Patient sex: M
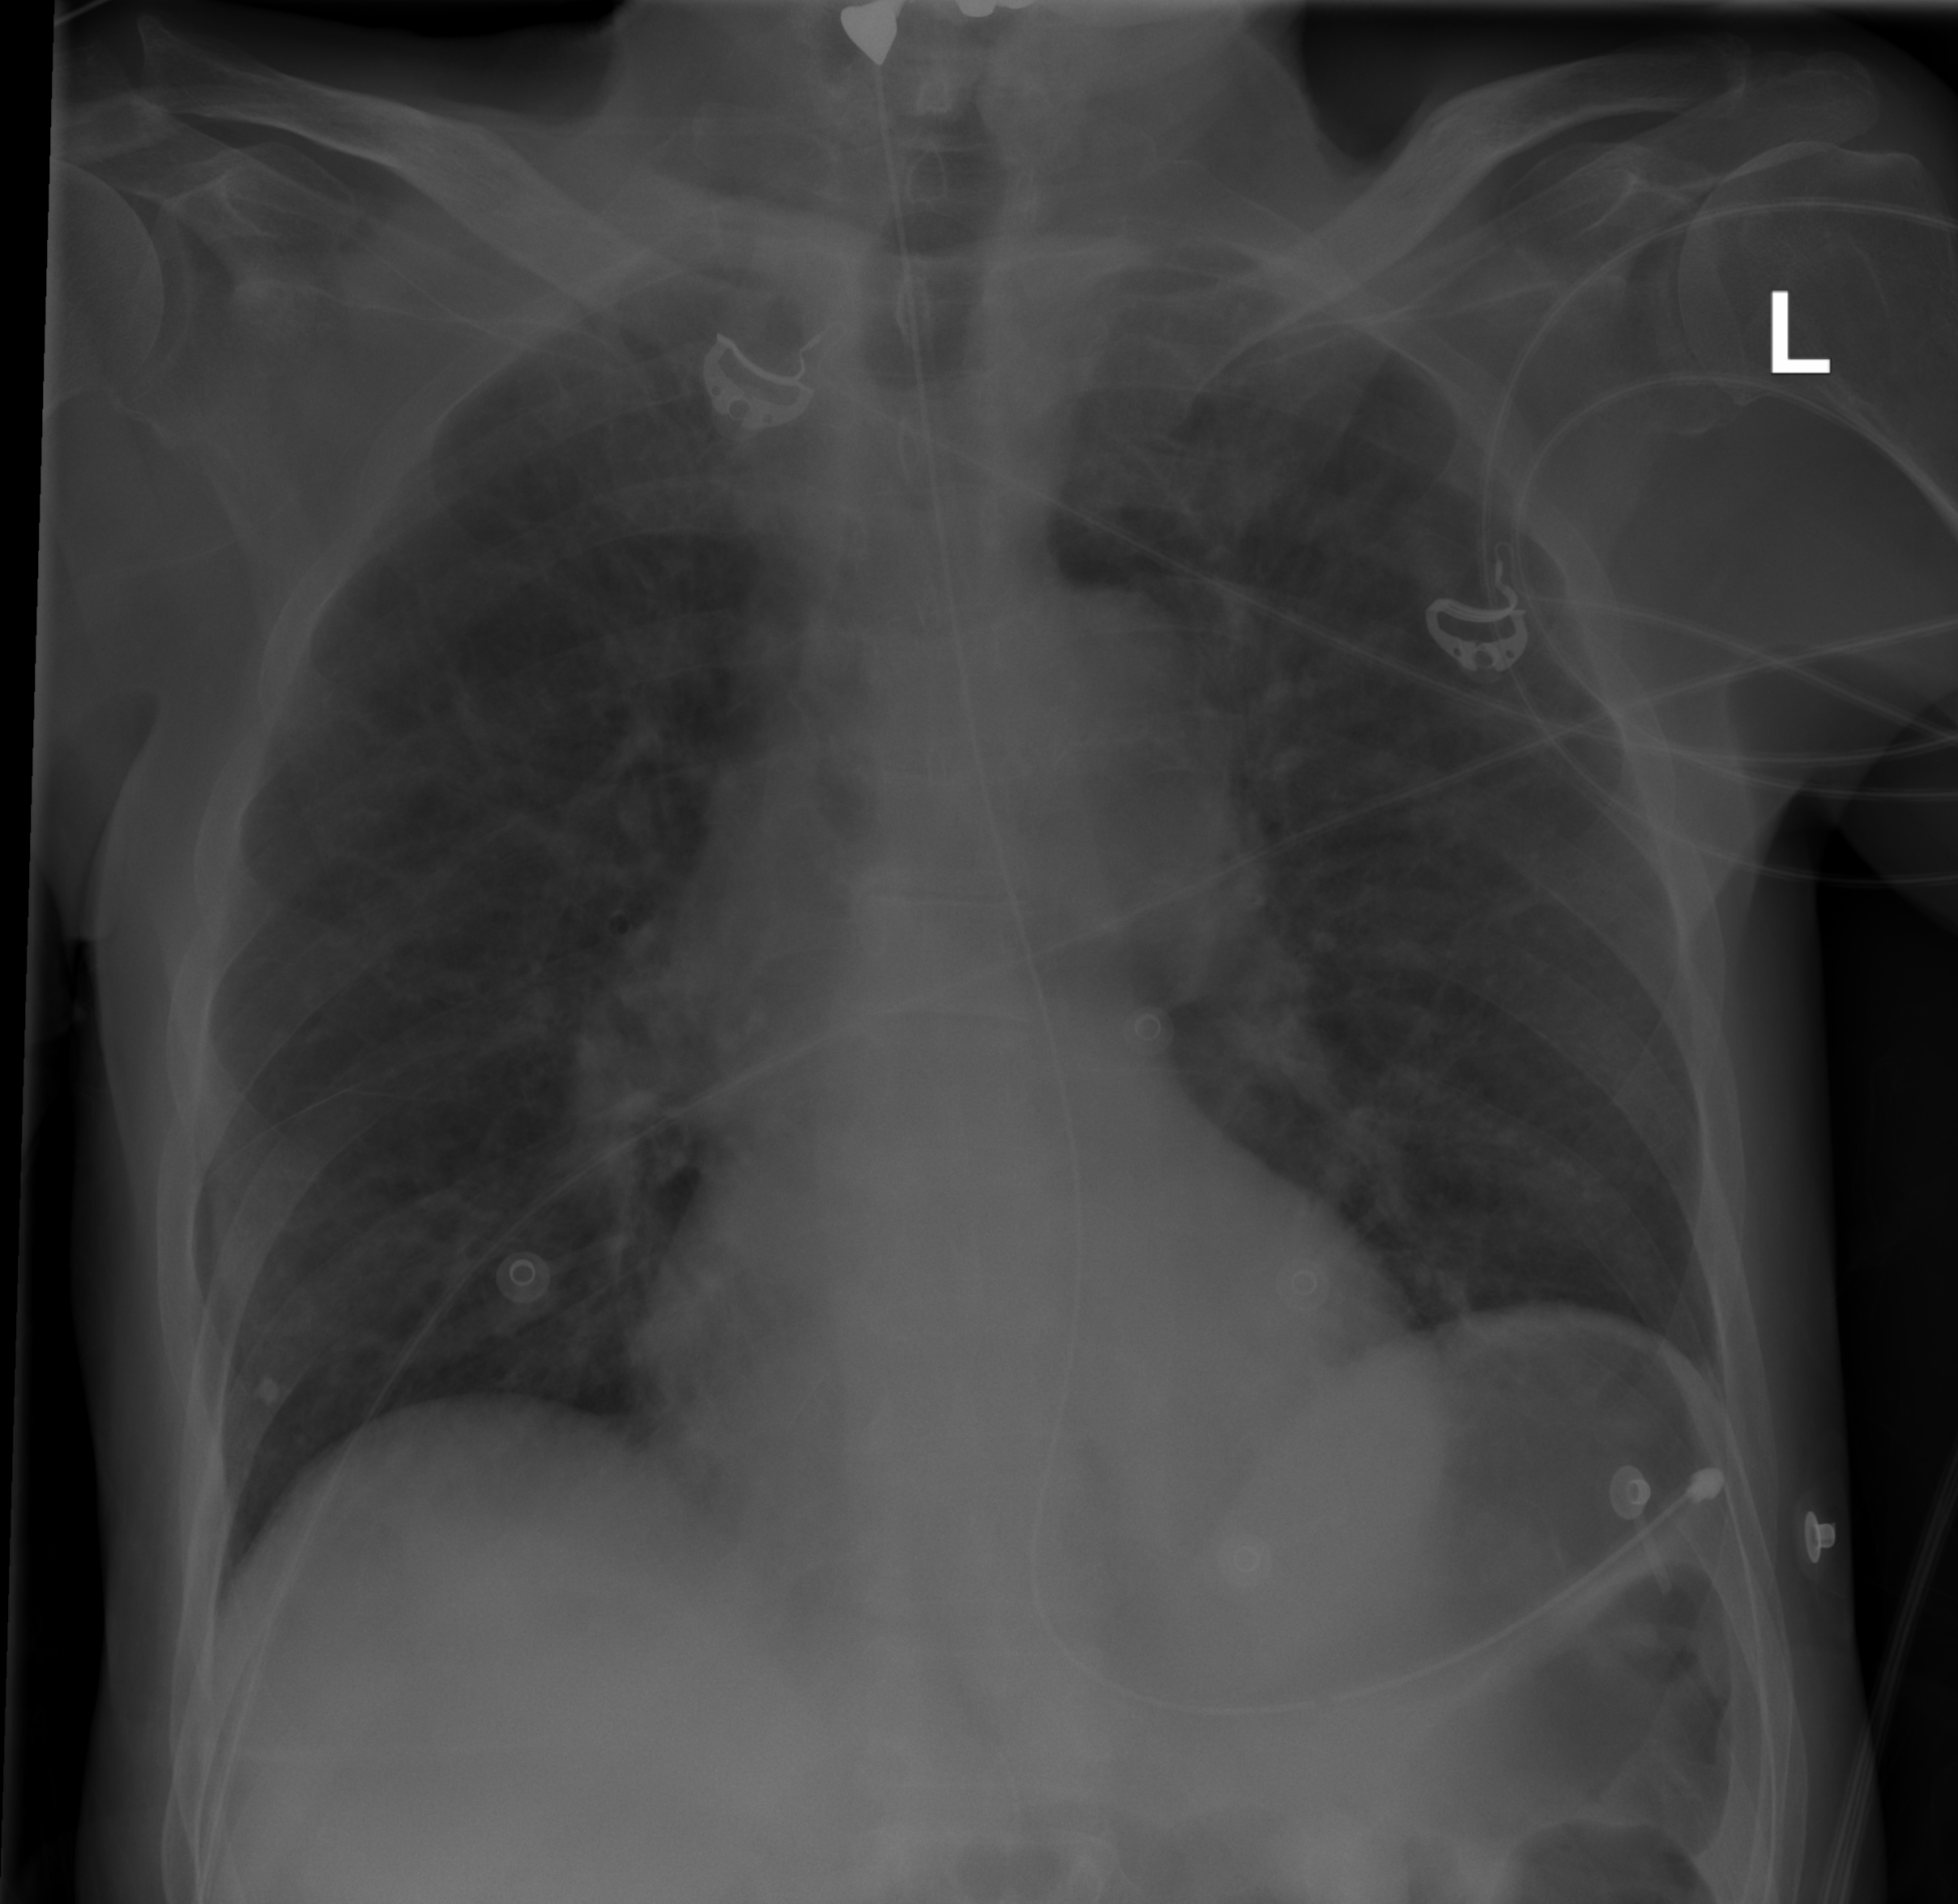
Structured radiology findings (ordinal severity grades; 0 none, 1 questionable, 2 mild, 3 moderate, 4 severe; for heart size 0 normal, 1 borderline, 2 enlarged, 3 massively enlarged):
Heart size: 0
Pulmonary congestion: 2
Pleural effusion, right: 0
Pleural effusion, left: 0
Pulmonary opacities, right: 1
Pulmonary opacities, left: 1
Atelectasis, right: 0
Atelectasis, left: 0